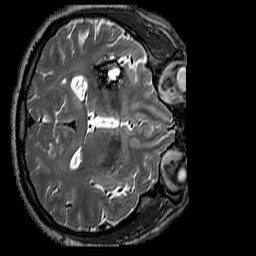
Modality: T2w
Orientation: axial
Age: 40
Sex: male
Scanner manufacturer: siemens
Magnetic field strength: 3 T
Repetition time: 3.2 s
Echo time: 0.212 s